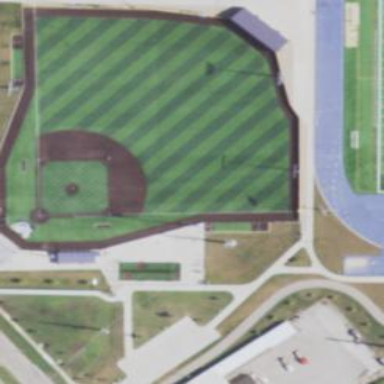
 perfect for sports and leisure activities."